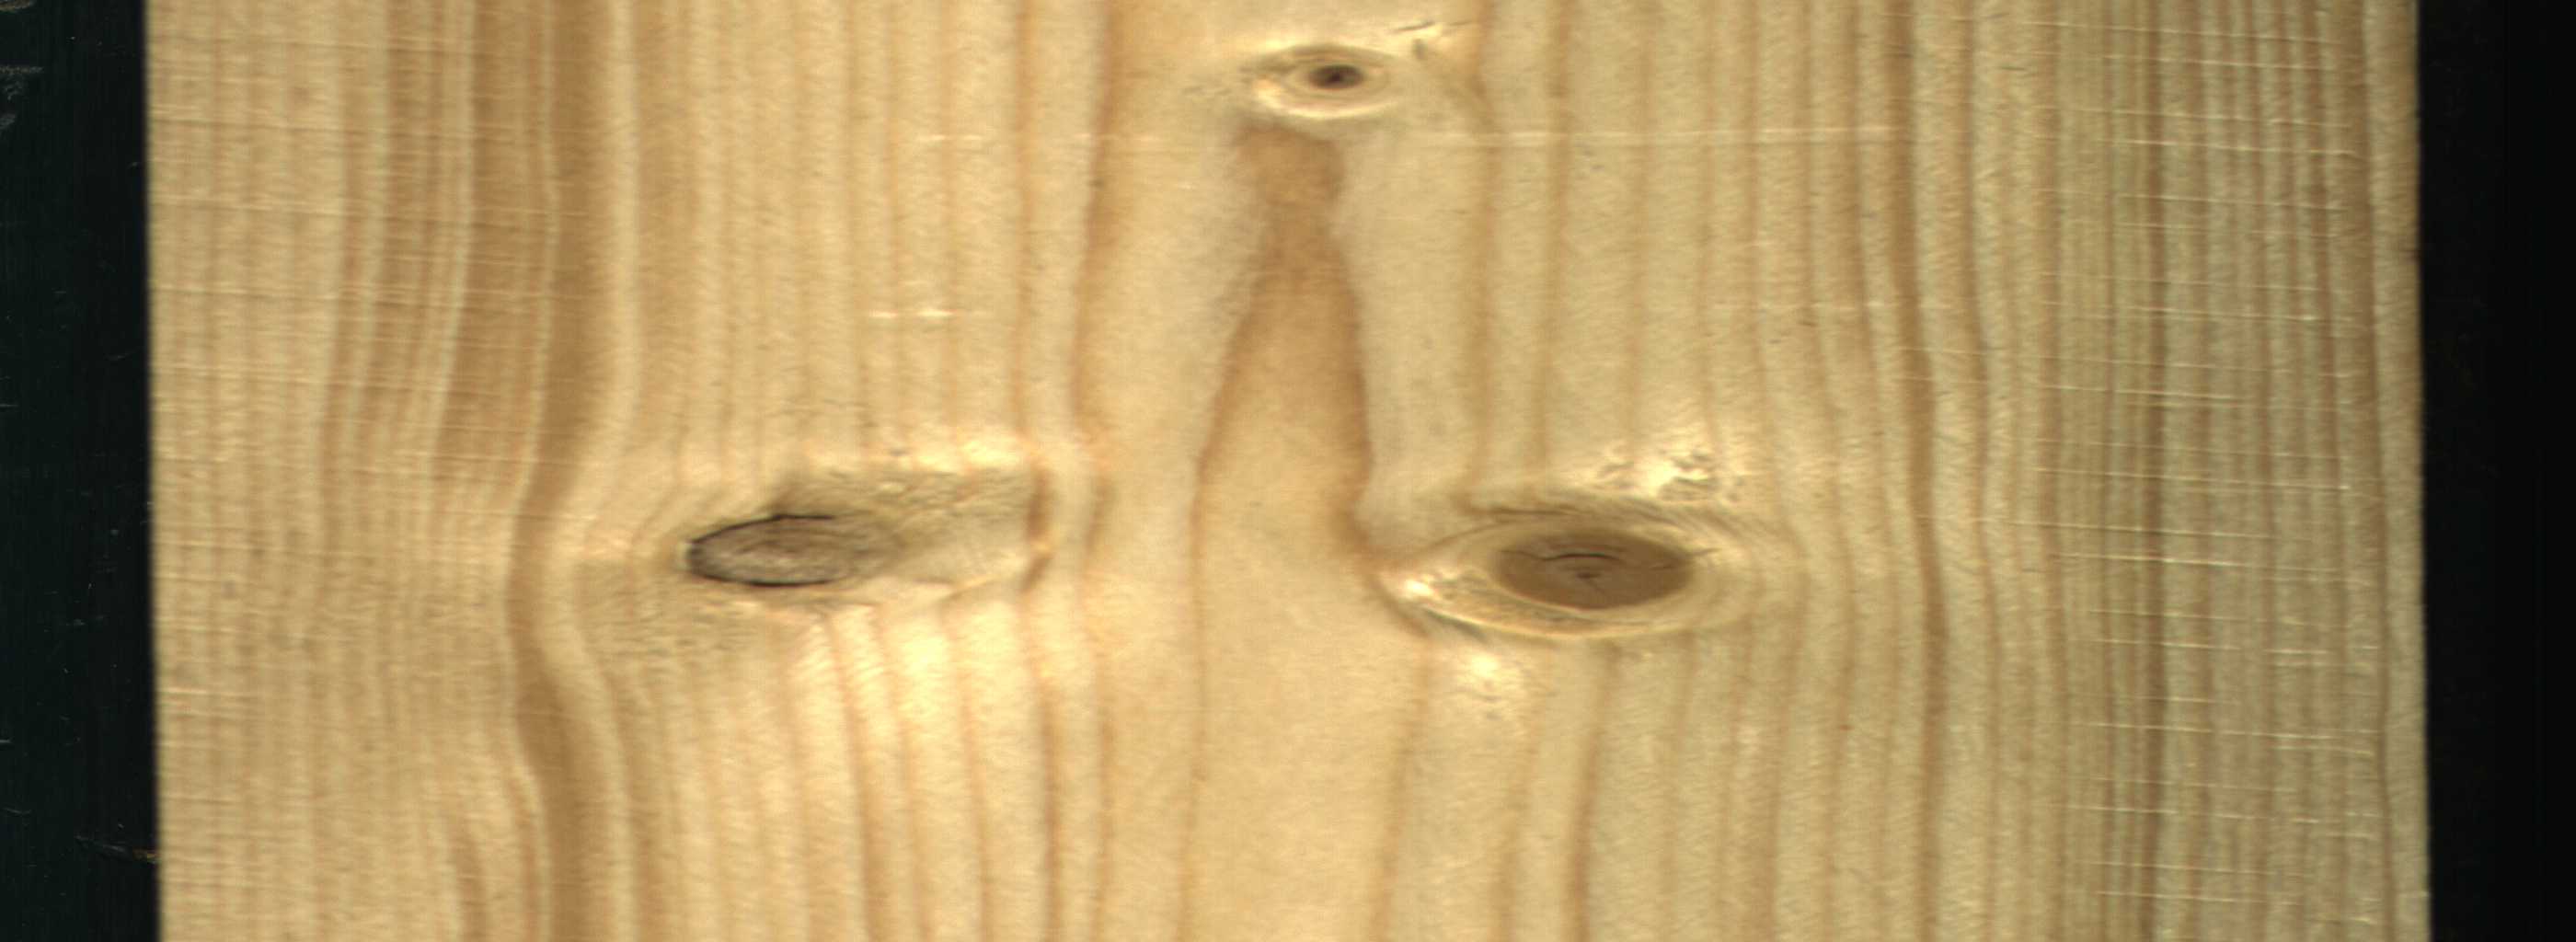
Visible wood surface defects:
Dead_Knot
Live_Knot
Live_Knot